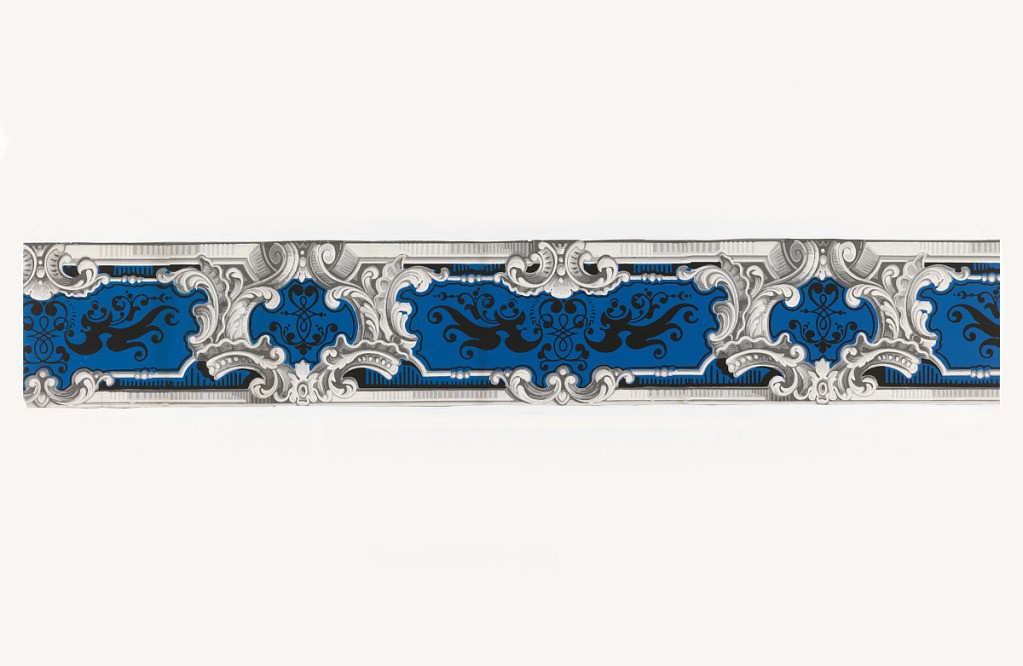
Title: Border
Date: ca. 1845
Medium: Block-printed
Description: Grisaille rococo scrollwork with leaf forms, enclosing medallions. The latter are embellished with black strapwork scrolls and leaf forms on blue ground. (Probably clipped on one side or both. Were probably two or more lengths to a width originally). Printed on blue ground.